Aerial crown-view tile of a tropical tree (Barro Colorado Island, Panama), acquired 20250317:
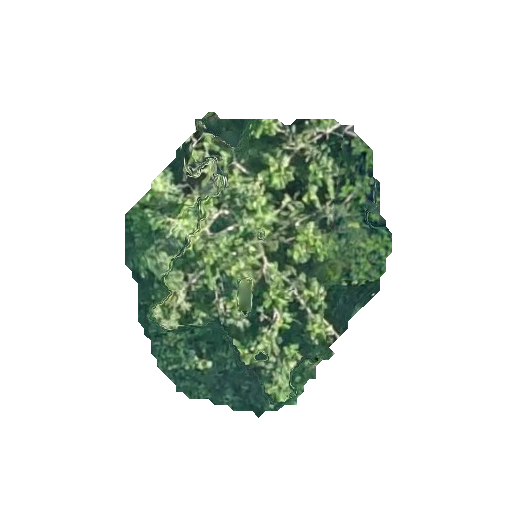
Species: Zanthoxylum ekmanii
GBIF accepted scientific name: Zanthoxylum ekmanii
Crown area: 87.504 m²